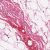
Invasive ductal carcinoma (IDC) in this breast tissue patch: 0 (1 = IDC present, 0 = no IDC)